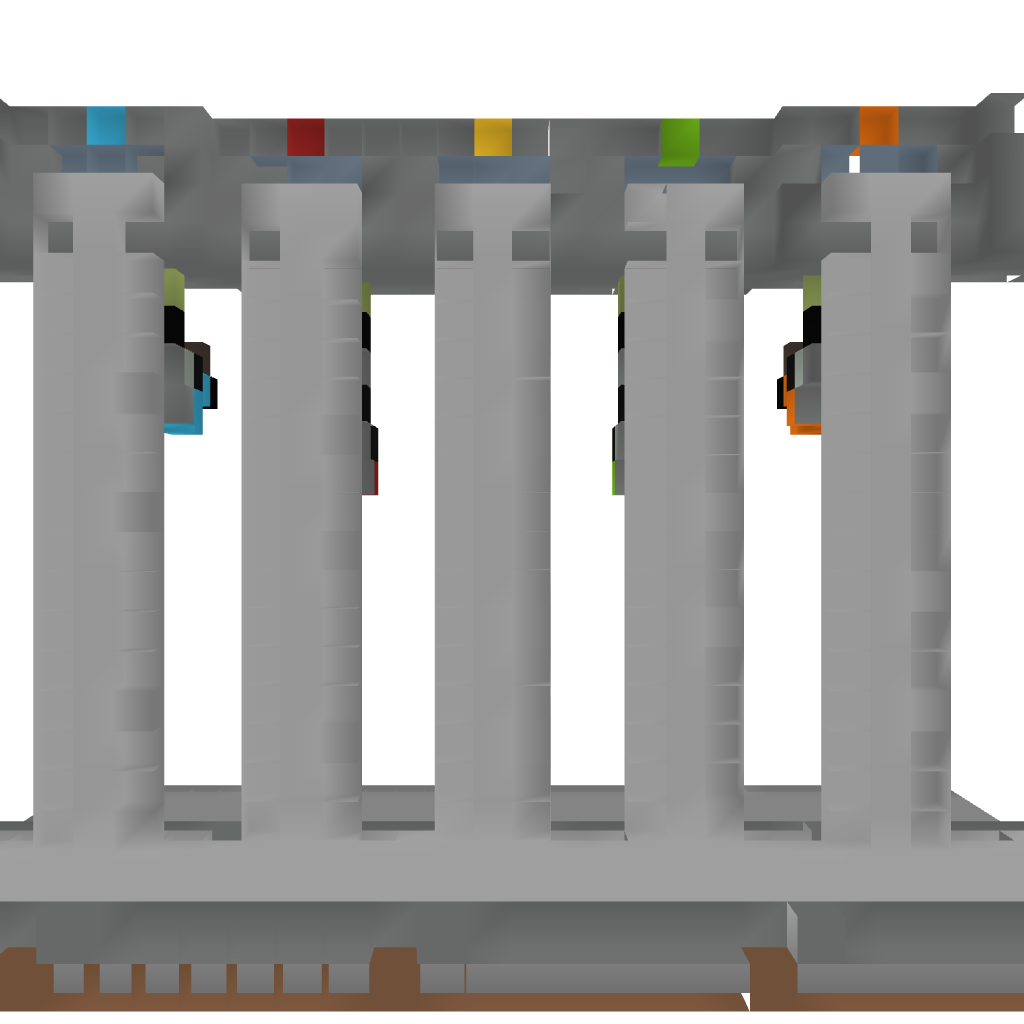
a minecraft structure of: Damn Mechanics